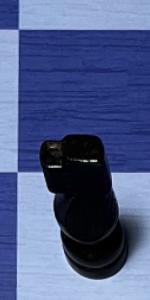
Label: Knight_Black